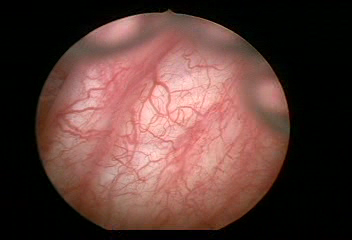
Modality: WLC
Class: Normal mucosa
Bladder cancer association: No